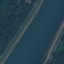
Land use / land cover: River